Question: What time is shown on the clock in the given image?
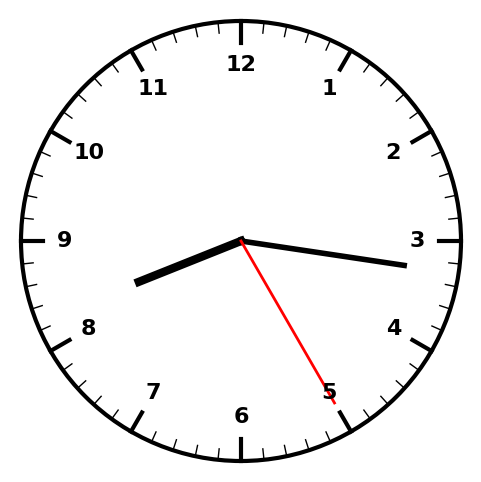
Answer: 08:16:25